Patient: sex M, age 58
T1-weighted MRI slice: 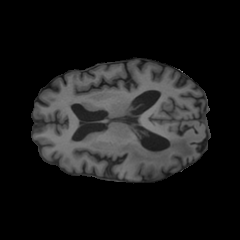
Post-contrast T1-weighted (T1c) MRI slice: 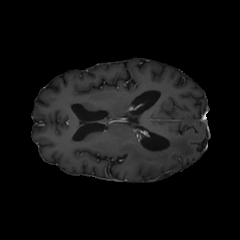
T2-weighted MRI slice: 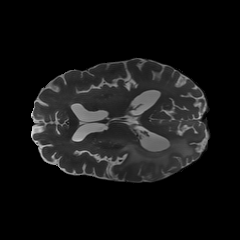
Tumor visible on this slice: yes
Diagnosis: Glioblastoma, IDH-wildtype
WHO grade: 4